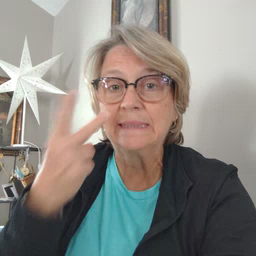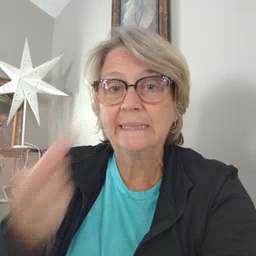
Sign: see